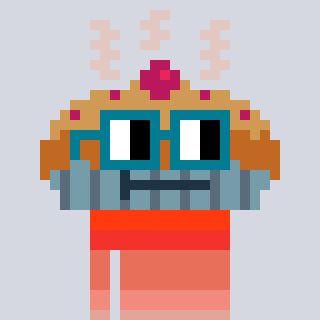
a pixel art character with square dark green glasses, a pie-shaped head and a orange-colored body on a cool background